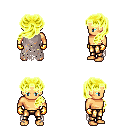
a pixel art fantasy rpg character, male body template, human, tanned skin, gray tattered cape, gold greaves, gold princess hairstyle, gold gloves, four views (front, back, left, right), 2x2 character sprite sheet, small pixel art, hard edges, no anti-aliasing